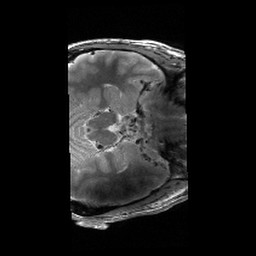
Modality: T2w
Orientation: axial
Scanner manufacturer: siemens
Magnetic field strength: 6.98 T
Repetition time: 5.65 s
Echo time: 0.044 s